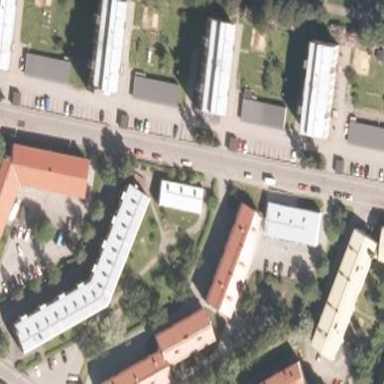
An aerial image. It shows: Residential area.